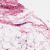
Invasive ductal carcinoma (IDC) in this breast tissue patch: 0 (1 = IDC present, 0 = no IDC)